Question: What is being searched?
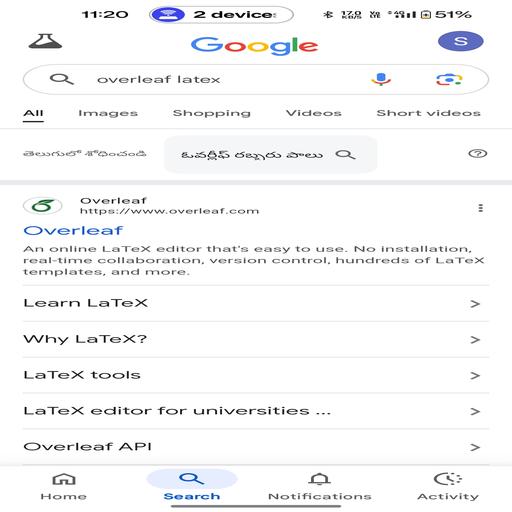
Answer: overleaf latex